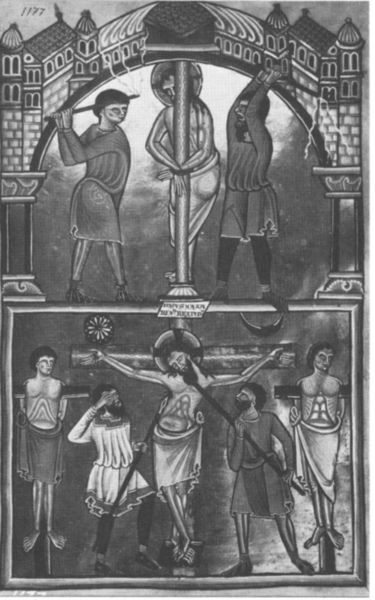
Titel: Münchner Psalter
Institution: München, Staatsbibliothek
Schlagwörter: weiß, wunde, stadt, grau, männer, schwarz, säule, tuch, diener, häuser, krone, fesseln, bogen, dorf, mauer, lanze, soldaten, tafel, buch, kreuz, pfahl, schwarzweiß, soldat, peitsche, altar, römer, heiligenschein, christus, jesus, jesus christus, kreuzigung, leiden, religiös, kruzifix, lanzen, speer, stange, schlagen, schwamm, erlöser, säue, essig, schächer, buchmalerei, folter, marter, geißelsäule, lanzenstich, messias, geiselung, auspeitschen, geisel, gottessohn, sohn gottes, christkind, geisseln, geiseln, höäuser, ysop, christkönig, heilland, erretter, jesus von nazaret